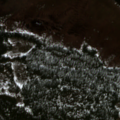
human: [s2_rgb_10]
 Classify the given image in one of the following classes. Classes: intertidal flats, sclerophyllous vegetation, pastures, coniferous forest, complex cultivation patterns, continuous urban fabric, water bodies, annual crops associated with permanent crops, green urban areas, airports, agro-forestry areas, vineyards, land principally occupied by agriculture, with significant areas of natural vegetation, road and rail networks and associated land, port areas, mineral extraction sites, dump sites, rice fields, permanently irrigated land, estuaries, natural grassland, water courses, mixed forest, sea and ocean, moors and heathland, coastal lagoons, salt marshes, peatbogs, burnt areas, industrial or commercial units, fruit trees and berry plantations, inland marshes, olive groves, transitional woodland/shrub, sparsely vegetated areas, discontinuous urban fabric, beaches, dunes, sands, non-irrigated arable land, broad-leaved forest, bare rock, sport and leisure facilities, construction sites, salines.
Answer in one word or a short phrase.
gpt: coniferous forest, transitional woodland/shrub, peatbogs